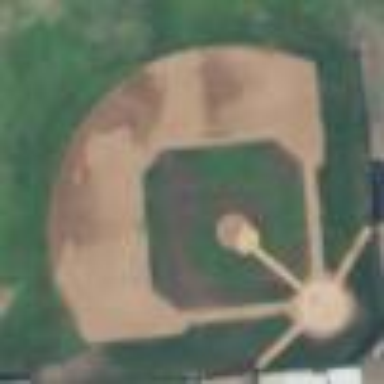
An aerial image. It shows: Baseball pitch for leisure and sports activities.